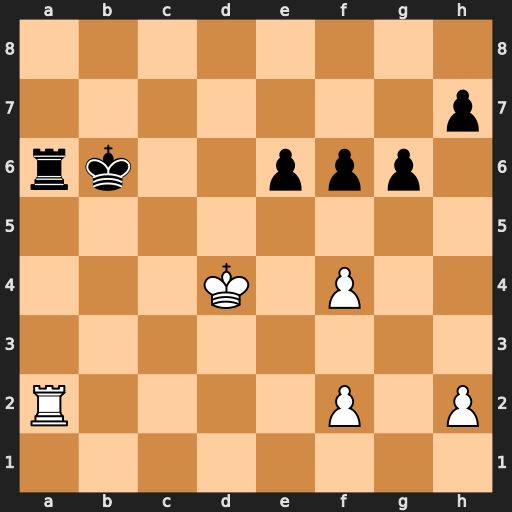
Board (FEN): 8/7p/rk2ppp1/8/3K1P2/8/R4P1P/8
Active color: w
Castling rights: -
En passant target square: -
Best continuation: Rxa6+ Kxa6 Kc5